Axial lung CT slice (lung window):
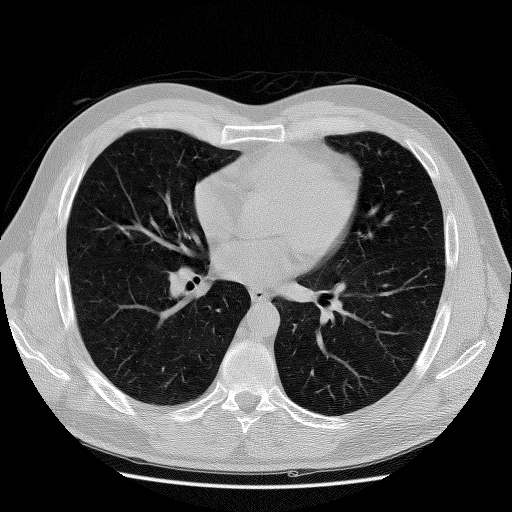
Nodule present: no